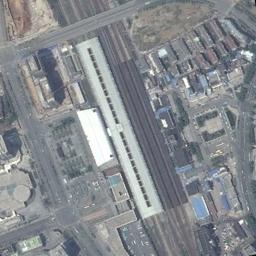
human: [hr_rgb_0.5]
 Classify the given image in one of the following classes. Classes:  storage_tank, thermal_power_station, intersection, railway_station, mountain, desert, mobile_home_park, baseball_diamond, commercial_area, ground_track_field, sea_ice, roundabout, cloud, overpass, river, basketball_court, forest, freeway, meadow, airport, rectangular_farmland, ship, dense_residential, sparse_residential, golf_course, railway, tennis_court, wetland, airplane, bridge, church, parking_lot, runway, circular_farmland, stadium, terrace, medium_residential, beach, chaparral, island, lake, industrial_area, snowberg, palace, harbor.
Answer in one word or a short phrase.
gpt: railway_station